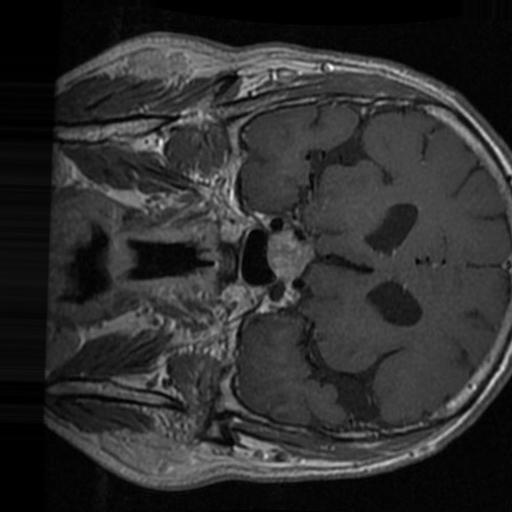
Label: brain_tumor